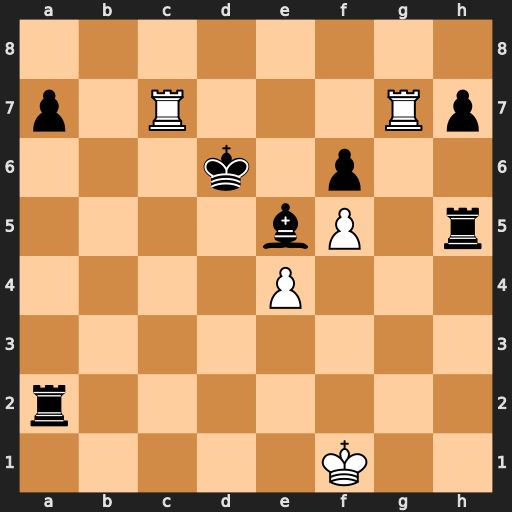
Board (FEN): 8/p1R3Rp/3k1p2/4bP1r/4P3/8/r7/5K2
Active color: w
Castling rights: -
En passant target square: -
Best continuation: Rgd7#